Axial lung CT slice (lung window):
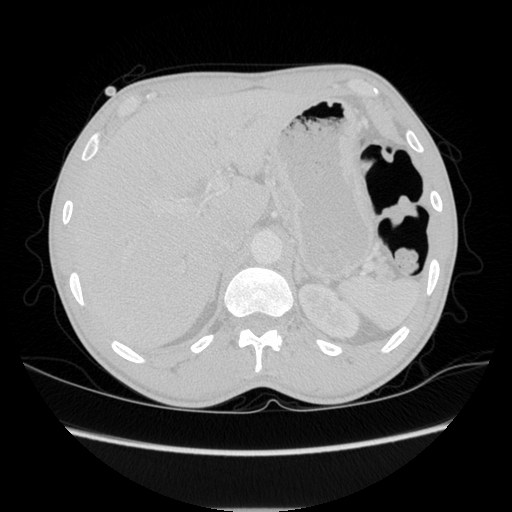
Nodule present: no